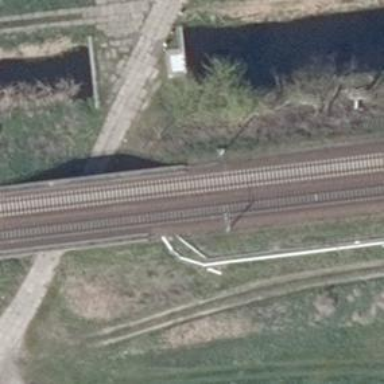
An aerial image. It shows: Railway bridge with electrified contact lines.